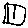
Label: square